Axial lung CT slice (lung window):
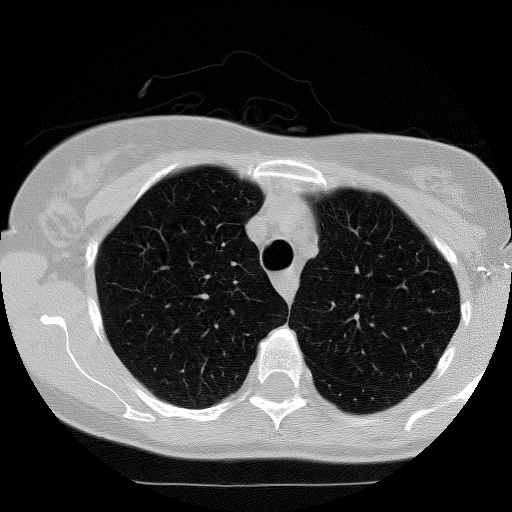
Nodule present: no